Question: I got an Android Problem
I have no idea how to add an 'ArrayAdapter' or 'ListAdapter' to display my 2 dim Array.
I got:
'''
ArrayList<ArrayList<String>> laktoseList;
laktoseList = new ArrayList<ArrayList<String>>();
laktoseList.add(new ArrayList<String>());
laktoseList.get(0).add("Milch");
laktoseList.get(0).add("15");
laktoseList.add(new ArrayList<String>());
laktoseList.get(1).add("Jogurht");
laktoseList.get(1).add("11");
laktoseList.add(new ArrayList<String>());
laktoseList.get(2).add("Woot");
laktoseList.get(2).add("19.5");
ListView listViewName = (ListView) findViewById(R.id.listName);
ListView listViewGramm = (ListView) findViewById(R.id.listGramm);
MyCustomArrayAdapter nameAdapter = new MyCustomArrayAdapter(this, R.id.listName, laktoseList.get(0));
MyCustomArrayAdapter grammAdapter = new MyCustomArrayAdapter(this, R.id.listGramm, laktoseList.get(1));
'''
is that right until now? I got my 2 dim array for the name of the Item and for the gramm.
I have 2 'ListViews' created in the ADT and this should go in.
but I dont know how to write an adapter for a 'ArrayList<ArrayList>' . :(
to set the values to the List.
Thanks
but I need 2 values. Here is a Picture pic-upload.de/view-23169548/app.jpg.html I need to say the First list the name and the second list the among of gramms

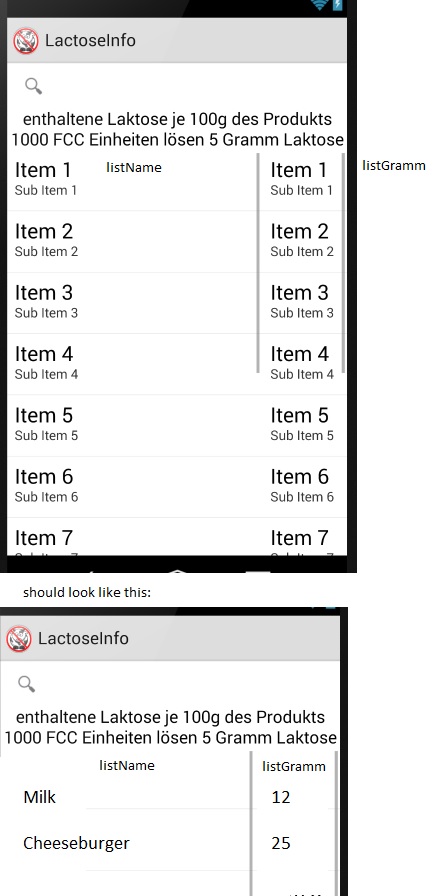
Answer: You should use one listview and you should create pojo for your list. I wrote for you:)
Your Activity(you can use fragment):
'''
public class YourActivity extends Activity {
ArrayList<Item> laktoseList = new ArrayList<Item>();
@Override
protected void onCreate(Bundle savedInstanceState) {
super.onCreate(savedInstanceState);
setContentView(R.layout.activity_main);
//add your objects to list
laktoseList.add(new Item("Milch", "15"));
laktoseList.add(new Item("Jogurht", "11"));
laktoseList.add(new Item("Woot", "19.5"));
ListView listView = (ListView) findViewById(R.id.your_listview);
ItemListAdapter adapter = new ItemListAdapter(this, list_item_laktose, laktoseList);
listView.setAdapter(adapter);
}
}
'''
Custom Adapter:
'''
public class ItemListAdapter extends ArrayAdapter<Item> {
private ArrayList<Item> mDatas;
private Context mContext;
private LayoutInflater mInflater;
private int mListItemResourceID;
public ItemListAdapter(
Context context, int listItemResourceId, ArrayList<Item> items) {
super(context, listItemResourceId, items);
mDatas = items;
mContext = context;
mInflater = LayoutInflater.from(mContext);
mListItemResourceID = listItemResourceId;
}
class ViewHolder {
TextView mNameTextView;
TextView mGrammTextView;
}
@Override
public View getView(final int position, View convertView, final ViewGroup parent) {
final Item item = mDatas.get(position);
final ViewHolder holder;
if (convertView == null) {
convertView = mInflater.inflate(mListItemResourceID, parent, false);
holder = new ViewHolder();
holder.mNameTextView = (TextView) convertView.findViewById(R.id.textview_name);
holder.mGrammTextView = (TextView) convertView.findViewById(R.id.textview_gramm);
convertView.setTag(holder);
} else {
holder = (ViewHolder) convertView.getTag();
}
if (item != null) {
holder.mNameTextView.setText(item.getName());
holder.mGrammTextView.setText(item.getGramm());
}
return convertView;
}
}
'''
POJO:
'''
public class Item {
private String name;
private String gramm;
//you can also add different variables
public Item(String name, String gramm) {
this.name = name;
this.gramm = gramm;
}
public String getName() {
return name;
}
public void setName(String name) {
this.name = name;
}
public String getGramm() {
return gramm;
}
public void setGramm(String gramm) {
this.gramm = gramm;
}
}
'''
list_item_laktose:
'''
<?xml version="1.0" encoding="utf-8"?>
<LinearLayout xmlns:android="http://schemas.android.com/apk/res/android"
android:layout_width="match_parent"
android:layout_height="match_parent"
android:orientation="vertical">
<TextView
android:id="@+id/textview_name"
android:layout_width="wrap_content"
android:layout_height="wrap_content" />
<TextView
android:id="@+id/textview_gramm"
android:layout_width="wrap_content"
android:layout_height="wrap_content" />
</LinearLayout>
'''